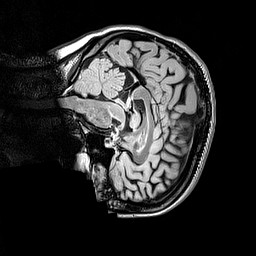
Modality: FLAIR
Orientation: sagittal
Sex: female
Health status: ill
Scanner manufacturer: siemens
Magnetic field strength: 3 T
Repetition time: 5 s
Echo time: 0.388 s